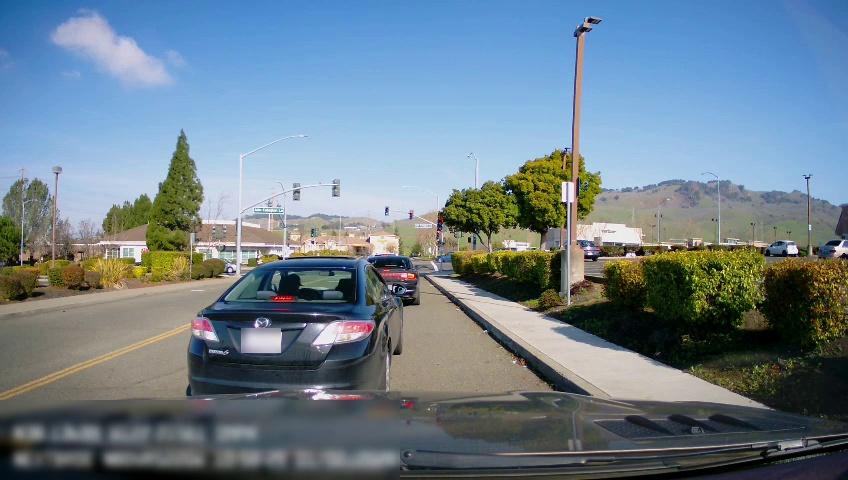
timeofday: Day
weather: Sunny
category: Drivable Space
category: Vehicles | SUV
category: Vehicles | Car
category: Vehicles | Car
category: Vehicles | Car
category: Vehicles | Car
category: Vehicles | Car
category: Vehicles | Car
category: Lanes | Current Lane
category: Lanes | Alternate Lane
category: Traffic | Signs
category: Traffic | Lights
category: Traffic | Lights
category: Traffic | Lights
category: Traffic | Lights
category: Traffic | Lights
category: Traffic | Signs
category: Traffic | Signs
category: Traffic | Lights
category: Traffic | Lights
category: Traffic | Signs
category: Traffic | Lights
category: Traffic | Lights